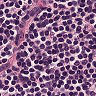
Metastatic tissue present: no